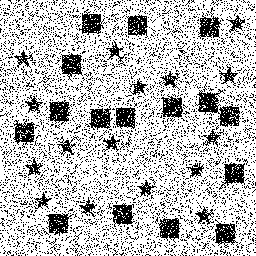
Squares: 16
Triangles: 0
Stars: 16
Total shapes: 32